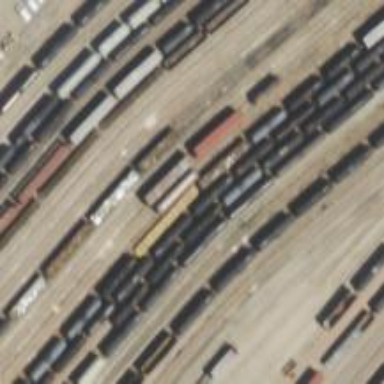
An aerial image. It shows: Railway yard.